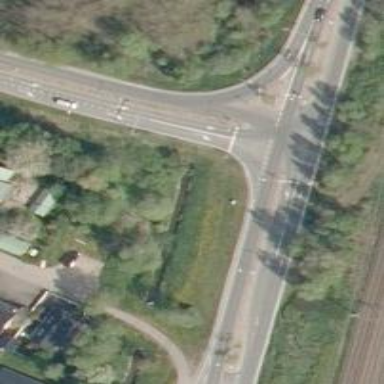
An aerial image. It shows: Asphalt road at the secondary link level.